Question: How do I create a Yosemite Reminders/Notes/Messages/Contacts style window? Specifically, the traffic lights are on the left pane of a split view, while the right pane takes up the whole space including the title bar area. See the attached screenshots.

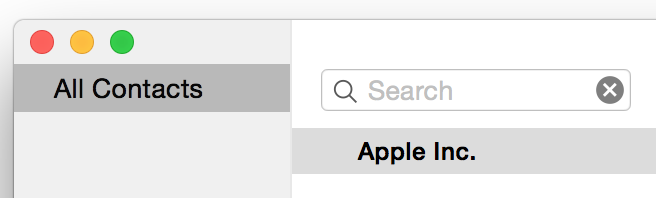
Answer: This is a combination of two new 'NSWindow' options.
1. Include NSFullSizeContentViewWindowMask in your window's styleMask to make the content view of the window stretch up behind the title/toolbar.
2. Enable the titlebarAppearsTransparent property to disable rendering of the translucent title/toolbar material so that the content view shows up in the title/toolbar area without getting blurred.